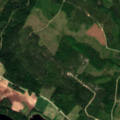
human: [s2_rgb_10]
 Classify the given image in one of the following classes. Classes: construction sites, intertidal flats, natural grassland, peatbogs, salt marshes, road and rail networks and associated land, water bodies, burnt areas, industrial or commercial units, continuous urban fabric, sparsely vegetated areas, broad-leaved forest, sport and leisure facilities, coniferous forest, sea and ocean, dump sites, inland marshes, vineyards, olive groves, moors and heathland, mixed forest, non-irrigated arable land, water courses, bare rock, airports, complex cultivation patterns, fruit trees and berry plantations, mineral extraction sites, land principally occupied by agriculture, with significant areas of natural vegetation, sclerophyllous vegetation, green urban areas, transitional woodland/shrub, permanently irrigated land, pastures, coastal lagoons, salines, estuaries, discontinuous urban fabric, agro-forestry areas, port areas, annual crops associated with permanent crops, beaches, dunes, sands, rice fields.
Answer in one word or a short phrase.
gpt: land principally occupied by agriculture, with significant areas of natural vegetation, coniferous forest, mixed forest, transitional woodland/shrub, water bodies